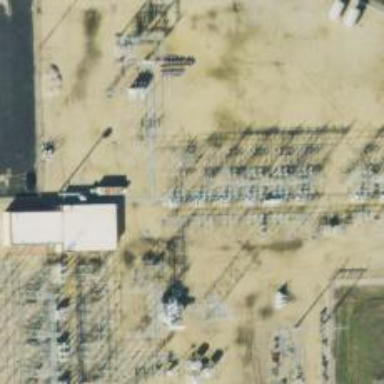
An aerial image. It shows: Switch used for power control.